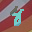
Label: 8